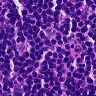
Metastatic tissue present: no